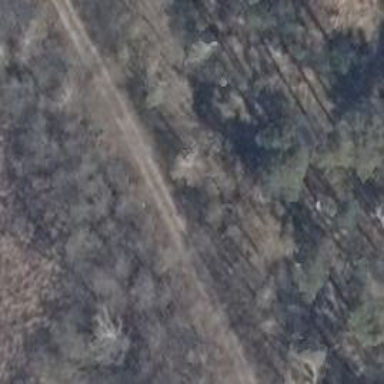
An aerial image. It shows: Track with very rough surface.